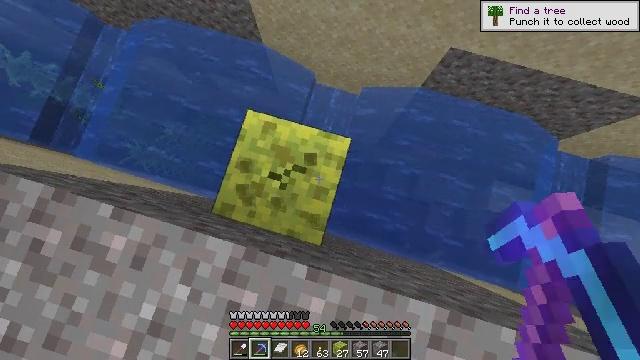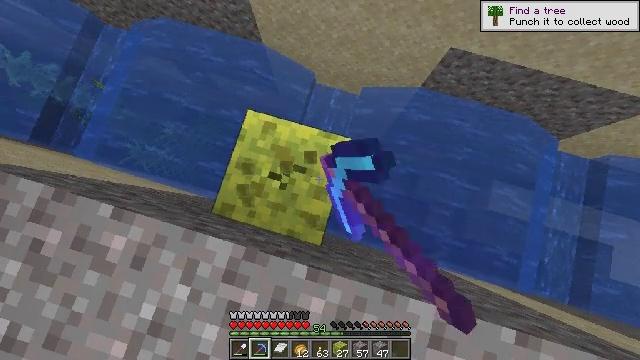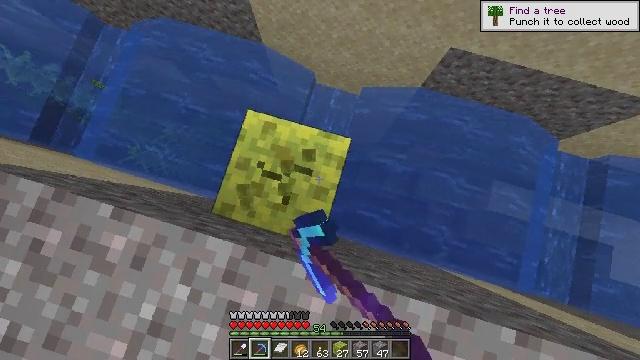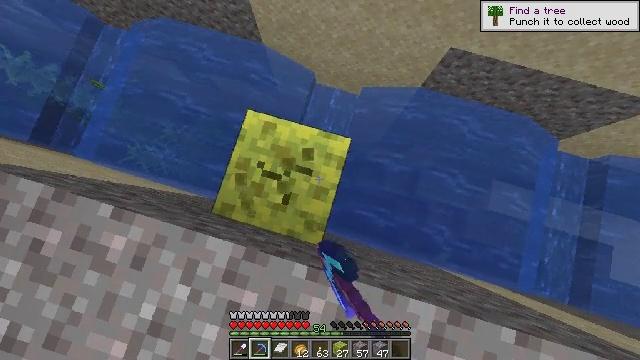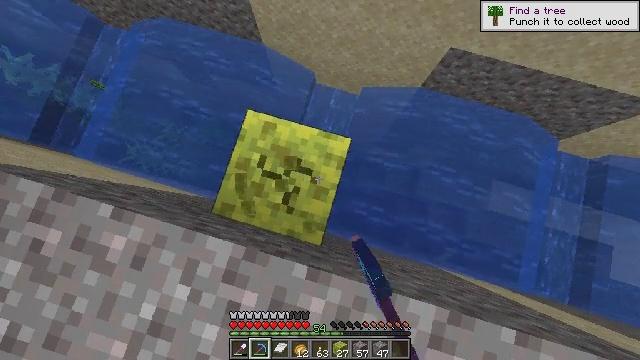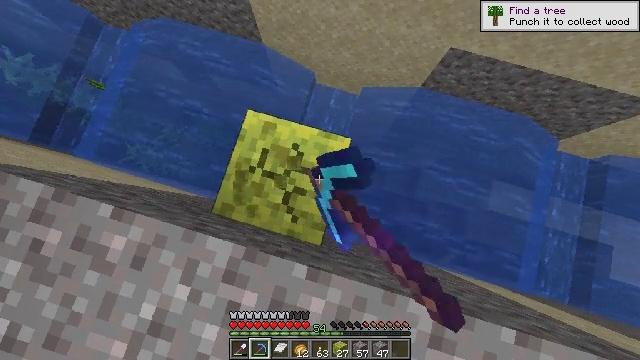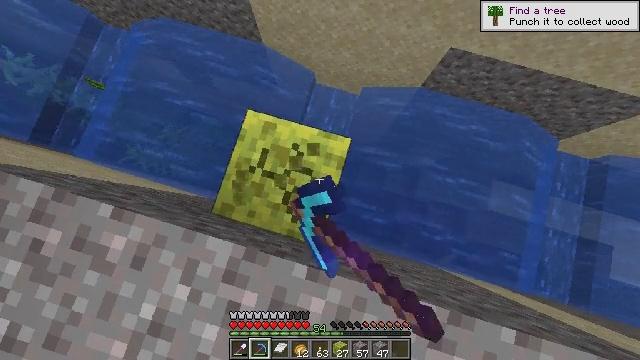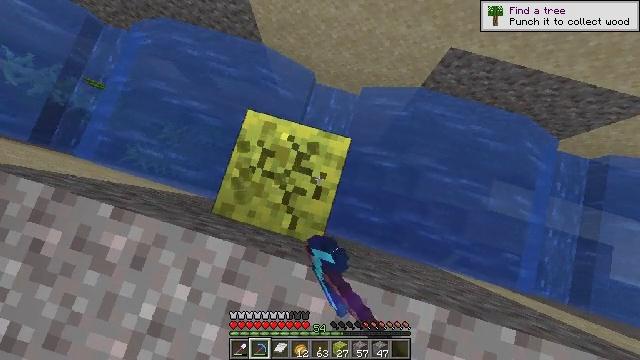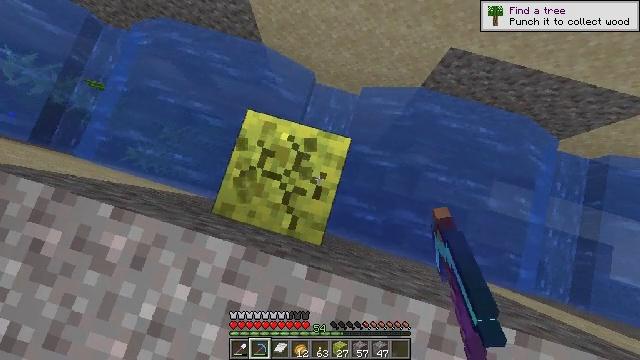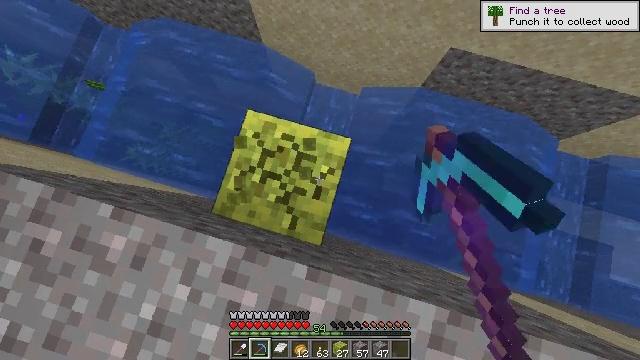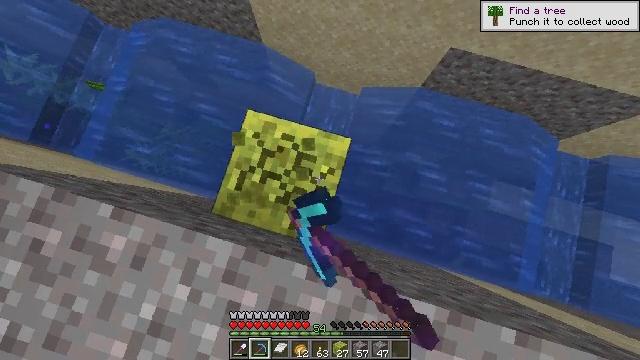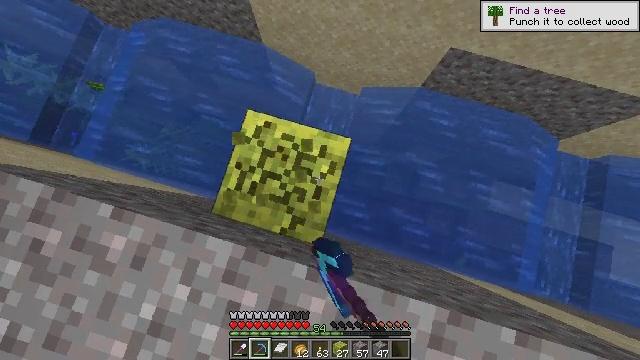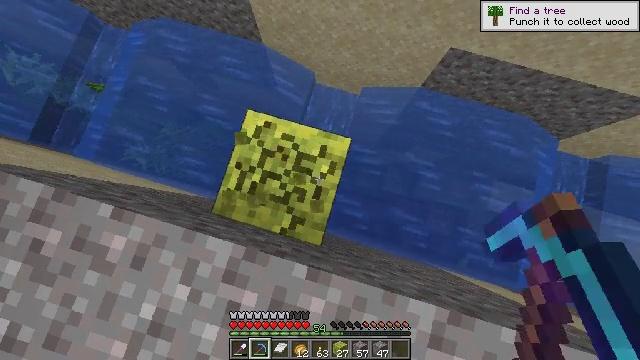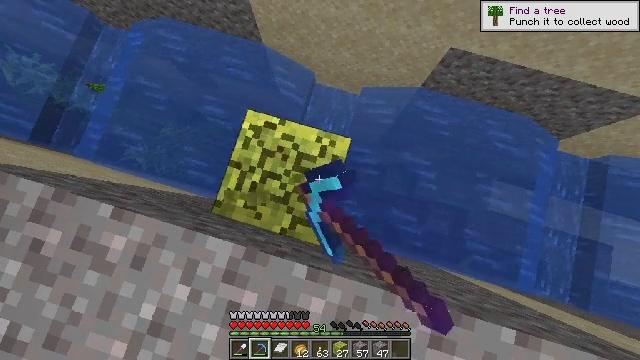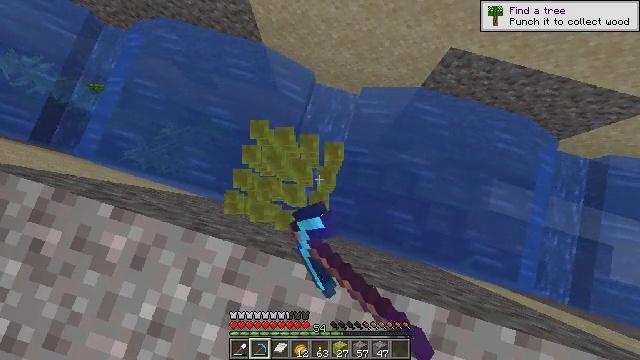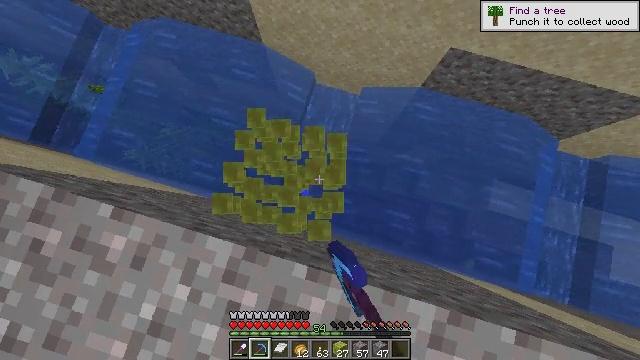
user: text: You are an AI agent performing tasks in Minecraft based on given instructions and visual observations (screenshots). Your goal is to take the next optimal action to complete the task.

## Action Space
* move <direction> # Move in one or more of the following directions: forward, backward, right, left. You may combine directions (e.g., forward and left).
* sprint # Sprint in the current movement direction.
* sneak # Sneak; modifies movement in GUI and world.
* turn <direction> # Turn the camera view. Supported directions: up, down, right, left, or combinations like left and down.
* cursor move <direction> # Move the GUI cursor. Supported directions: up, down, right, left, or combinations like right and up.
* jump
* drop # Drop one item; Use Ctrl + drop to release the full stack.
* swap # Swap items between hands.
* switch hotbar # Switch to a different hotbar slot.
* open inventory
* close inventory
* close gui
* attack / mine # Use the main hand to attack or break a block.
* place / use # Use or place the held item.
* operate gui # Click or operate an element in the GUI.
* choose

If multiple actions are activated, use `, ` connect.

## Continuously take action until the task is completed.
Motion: motion action
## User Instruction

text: Mine the wet sponge underwater.
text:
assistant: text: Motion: sneak, attack / mine
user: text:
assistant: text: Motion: sneak, attack / mine
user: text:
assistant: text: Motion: sneak, attack / mine
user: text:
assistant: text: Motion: sneak, attack / mine
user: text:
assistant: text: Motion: sneak, attack / mine
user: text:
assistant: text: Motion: sneak, attack / mine
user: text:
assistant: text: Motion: sneak, attack / mine
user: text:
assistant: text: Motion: sneak, attack / mine
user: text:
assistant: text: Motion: sneak, attack / mine
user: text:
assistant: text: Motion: sneak, attack / mine
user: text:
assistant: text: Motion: sneak, attack / mine
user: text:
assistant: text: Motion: sneak, attack / mine
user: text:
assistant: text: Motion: sneak, attack / mine
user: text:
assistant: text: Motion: sneak, attack / mine
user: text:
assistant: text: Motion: sneak, attack / mine
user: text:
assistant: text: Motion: sneak, attack / mine
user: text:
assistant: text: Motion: sneak, attack / mine
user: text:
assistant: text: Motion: sneak, attack / mine
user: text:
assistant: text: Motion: sneak, attack / mine
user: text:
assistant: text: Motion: move forward, sneak, attack / mine
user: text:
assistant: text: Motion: move forward and move left, sneak, turn left and up
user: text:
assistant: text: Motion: move forward and move left, sneak, turn left and up
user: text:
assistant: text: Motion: move forward and move left, sneak, turn left and up
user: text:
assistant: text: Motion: move forward and move left, sneak, turn up
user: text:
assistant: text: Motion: move forward
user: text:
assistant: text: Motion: move forward, turn up
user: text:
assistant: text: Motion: move forward, turn right and up
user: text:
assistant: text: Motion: move forward
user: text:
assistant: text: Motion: move forward
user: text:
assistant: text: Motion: move forward